Question: I know there are several questions about stacked area plots but I believe my situation is different.
I have data from an income/expense poll and I'd like to show a stacked area plot of the average composition of the expenses by percentile of the population.
So, after summarizing by percentile my data looks like this:
'''
Perce Food Wear Car
1 23 15 0
2 25 18 0
.. .. .. ..
.. .. .. ..
.. .. .. ..
99 745 533 300
100 900 800 673
'''
It's been tough because the values I want to stack are on different variables.
Any help appreciated!

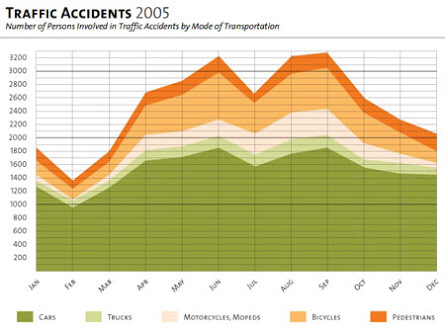
Answer: Would something like this be what you are looking for? If you make a minimal reproducible example to go along with your question it's easier to help you as I don't know what your actual data looks like.
<URL>
'''
# install.packages("ggplot2", dependencies = TRUE)
library(ggplot2)
data.set <- data.frame(
Time = c(rep(1, 4),rep(2, 4), rep(3, 4), rep(4, 4)),
Type = rep(c('Wear', 'Food ', 'Car', 'Pedestrian'), 4),
Perce = rpois(16, 10)
)
p <- qplot(Time, Perce, data = data.set, fill = Type, geom = "area")
p + scale_fill_brewer(palette="Spectral")
'''